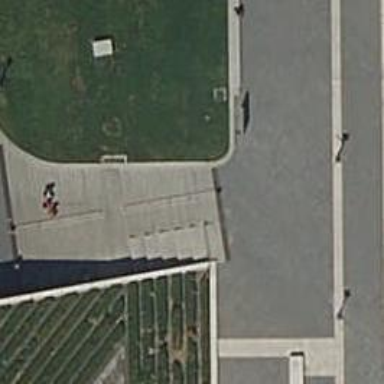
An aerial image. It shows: Set of steps made of paving stones.